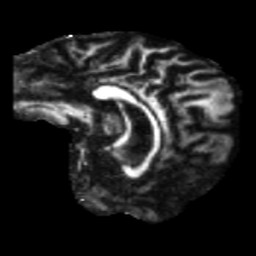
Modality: FA
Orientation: sagittal
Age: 60
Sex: male
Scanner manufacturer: siemens
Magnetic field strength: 3 T
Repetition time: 5.25 s
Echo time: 0.08 s